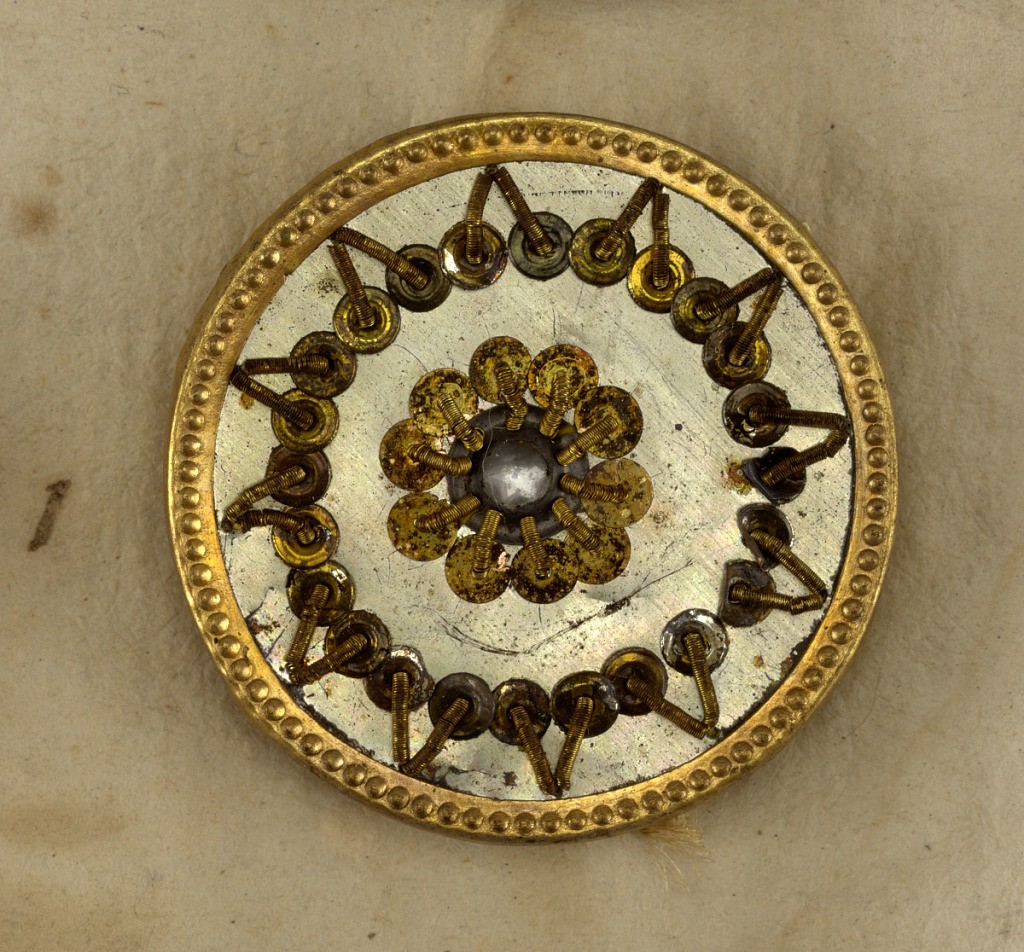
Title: Button
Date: late 18th century
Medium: Paper, metal foil, thread, pailettes
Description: Folding envelope of paper with tie closure; used as a case for ten circular buttons.

On card 14